Question: In jquery.weekcalendar.js if i zoom in and zoom out there is a misalignment happening between the time slots and hours header like in the image below.

In browsers like chrome, safari and firefox i am getting this issue. How can i make it aligned when it is zoomed in or out?
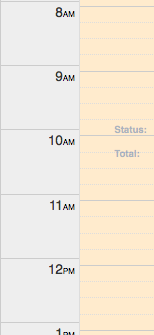
Answer: You cannot do anything in this condition unless you want to edit the sources for weekcalendar.js. It would be better to post this problem here: <URL> and get the programmer to fix it. That way all will benefit from the change.